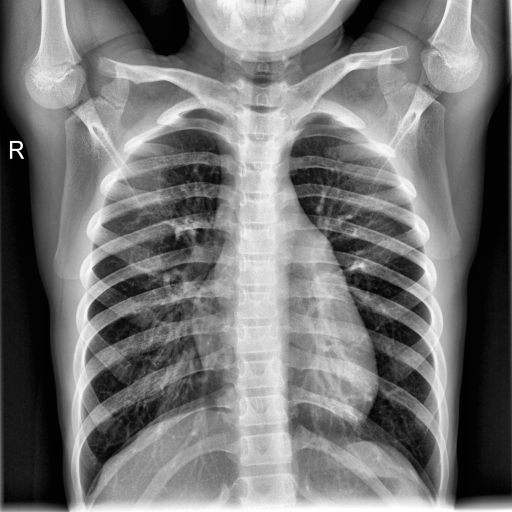
Finding: NORMAL